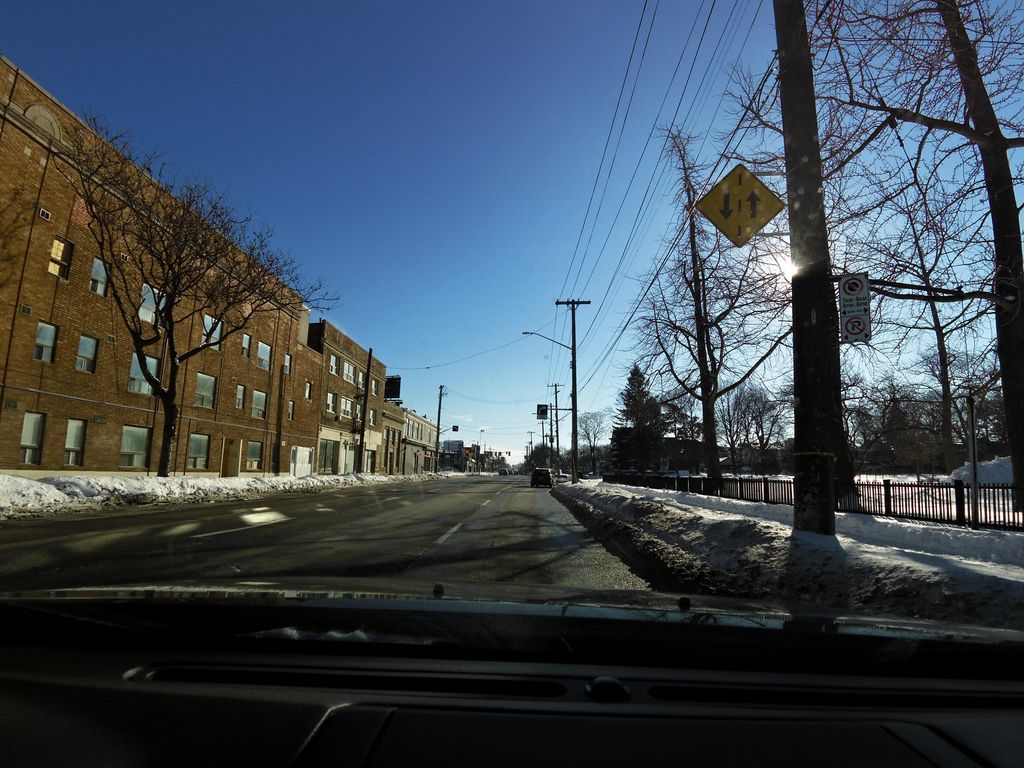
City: hamilton